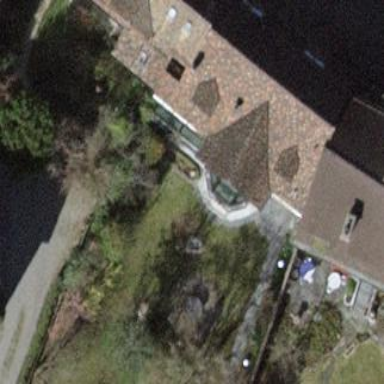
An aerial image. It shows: House with gambrel roof shape.